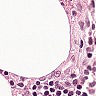
Metastatic tissue present: no